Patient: sex M, age 47
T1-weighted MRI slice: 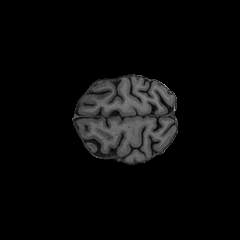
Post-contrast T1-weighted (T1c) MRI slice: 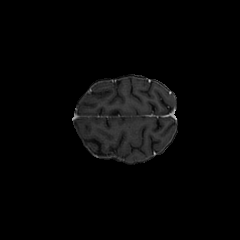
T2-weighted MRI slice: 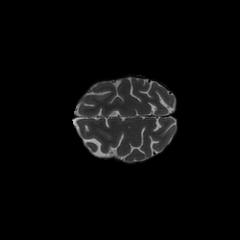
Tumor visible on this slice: yes
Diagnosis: Glioblastoma, IDH-wildtype
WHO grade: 4